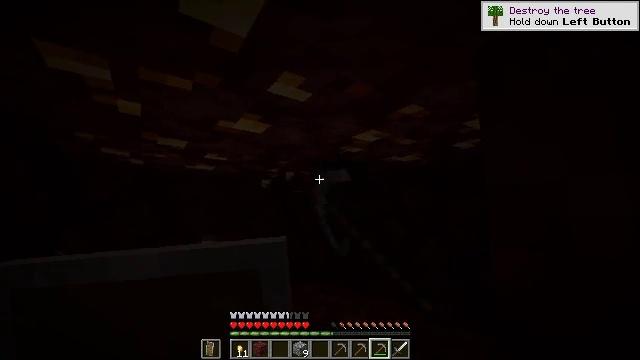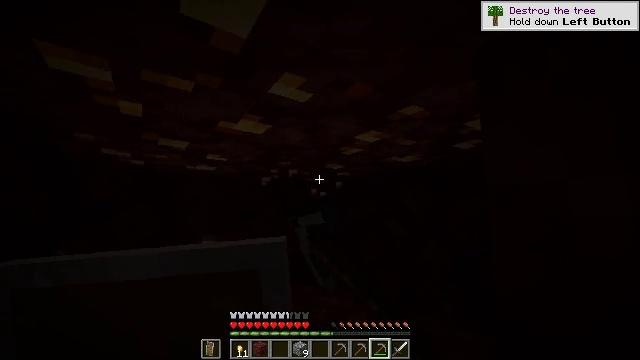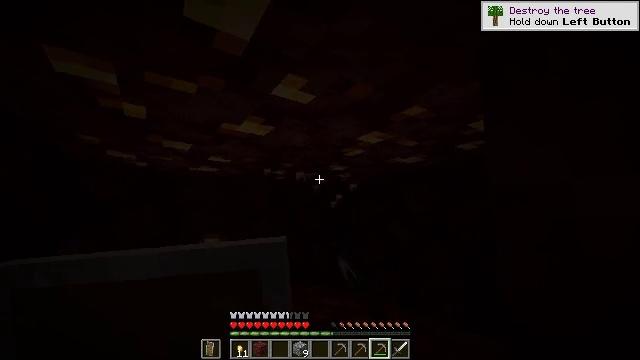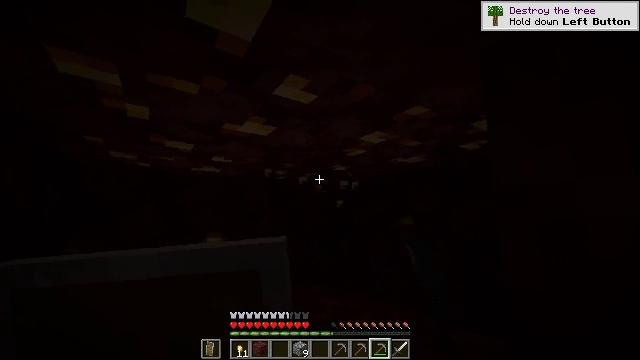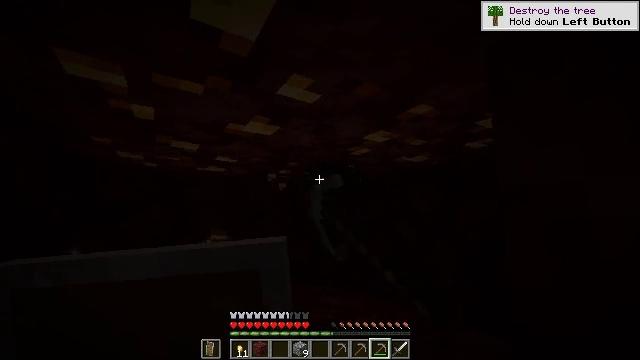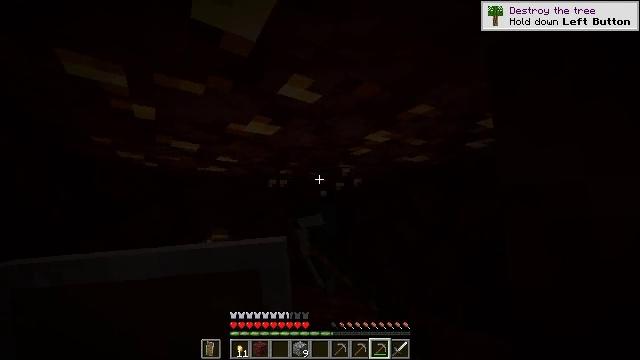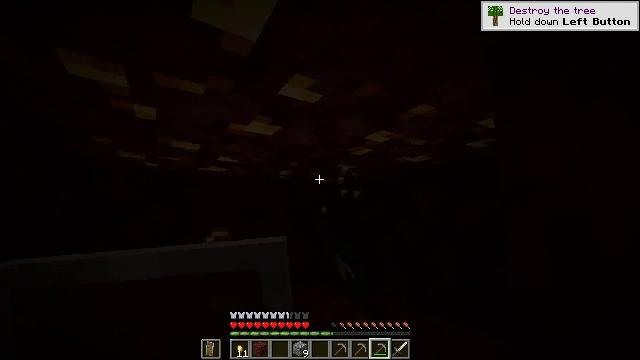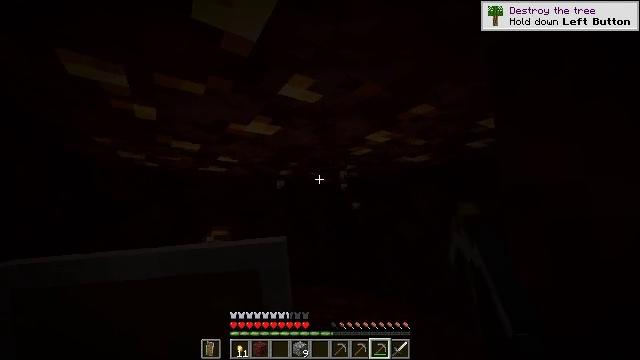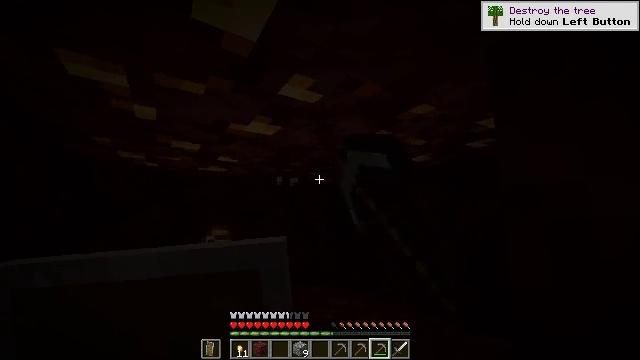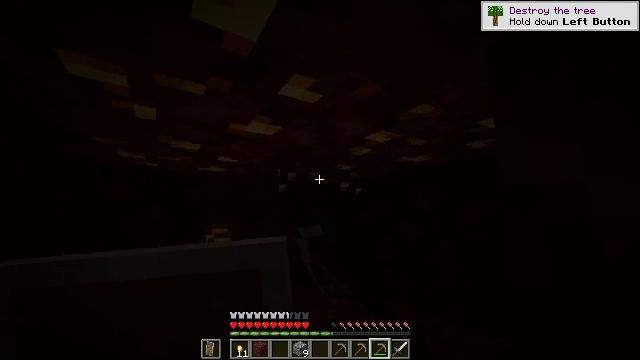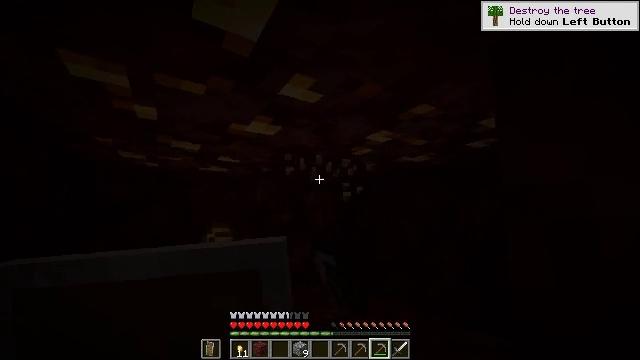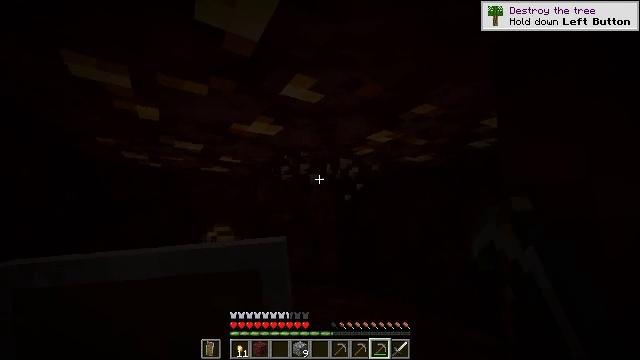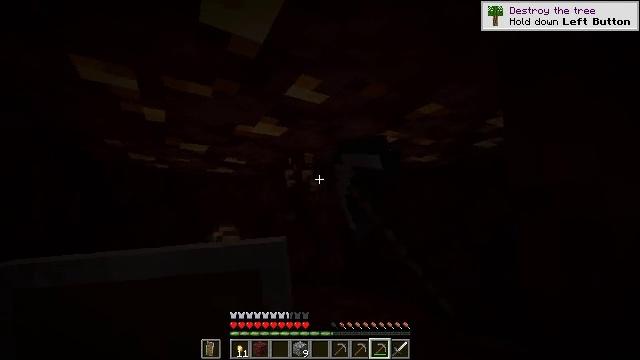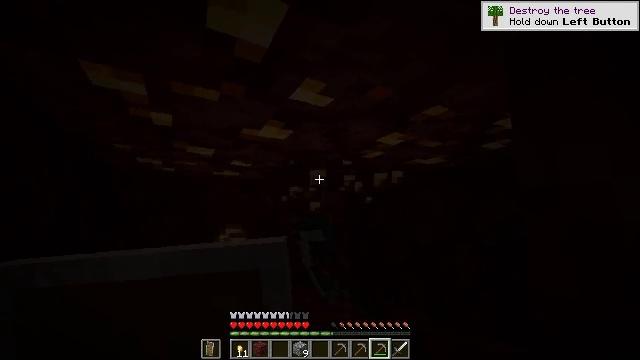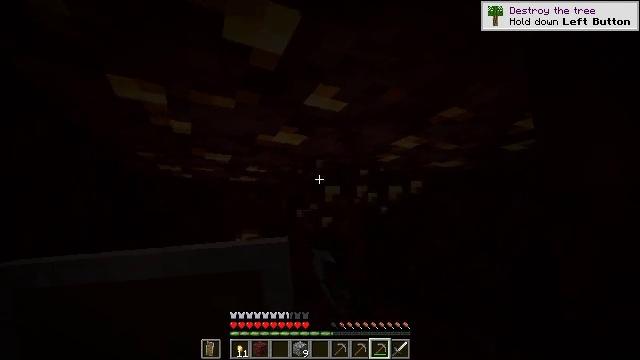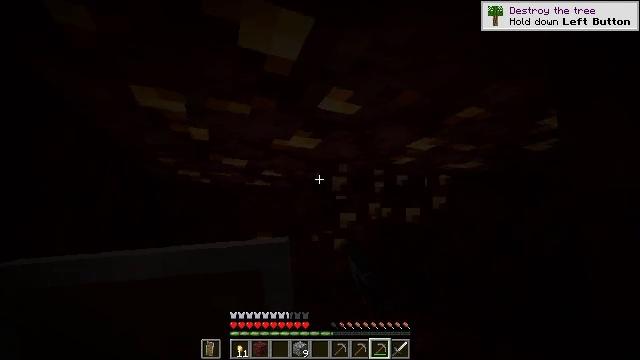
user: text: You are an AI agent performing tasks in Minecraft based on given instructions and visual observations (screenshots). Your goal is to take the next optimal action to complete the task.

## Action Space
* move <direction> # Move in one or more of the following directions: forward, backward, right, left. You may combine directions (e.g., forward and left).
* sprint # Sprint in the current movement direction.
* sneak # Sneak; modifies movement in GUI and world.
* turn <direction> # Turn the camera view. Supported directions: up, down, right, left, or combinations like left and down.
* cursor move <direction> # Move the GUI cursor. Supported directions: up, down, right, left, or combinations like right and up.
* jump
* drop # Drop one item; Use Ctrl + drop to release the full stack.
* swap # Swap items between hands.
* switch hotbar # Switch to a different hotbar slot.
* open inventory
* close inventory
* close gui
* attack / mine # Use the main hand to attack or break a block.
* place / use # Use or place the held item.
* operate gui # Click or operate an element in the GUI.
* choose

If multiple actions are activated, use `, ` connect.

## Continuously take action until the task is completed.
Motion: motion action
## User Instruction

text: Gather nether gold ore using a pickaxe.
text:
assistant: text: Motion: attack / mine
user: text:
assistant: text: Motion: attack / mine
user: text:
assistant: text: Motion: attack / mine
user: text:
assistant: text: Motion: attack / mine
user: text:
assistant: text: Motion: attack / mine
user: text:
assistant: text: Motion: attack / mine
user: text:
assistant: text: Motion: attack / mine
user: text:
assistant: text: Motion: attack / mine
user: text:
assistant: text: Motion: attack / mine
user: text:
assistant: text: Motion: attack / mine
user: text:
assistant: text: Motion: attack / mine
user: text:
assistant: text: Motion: turn left, attack / mine
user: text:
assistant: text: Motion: turn left, attack / mine
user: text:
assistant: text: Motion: turn left and up, attack / mine
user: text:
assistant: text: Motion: turn left, attack / mine
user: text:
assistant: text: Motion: turn left and up, attack / mine
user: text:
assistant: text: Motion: turn left and up, attack / mine
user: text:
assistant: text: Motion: turn left, attack / mine
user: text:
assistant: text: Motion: turn left, attack / mine
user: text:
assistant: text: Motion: attack / mine
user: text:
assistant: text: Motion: attack / mine
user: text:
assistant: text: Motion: attack / mine
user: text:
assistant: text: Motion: attack / mine
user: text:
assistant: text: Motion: attack / mine
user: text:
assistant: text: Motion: attack / mine
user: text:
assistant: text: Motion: attack / mine
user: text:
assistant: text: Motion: attack / mine
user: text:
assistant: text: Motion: attack / mine
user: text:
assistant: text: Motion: attack / mine
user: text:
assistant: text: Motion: attack / mine